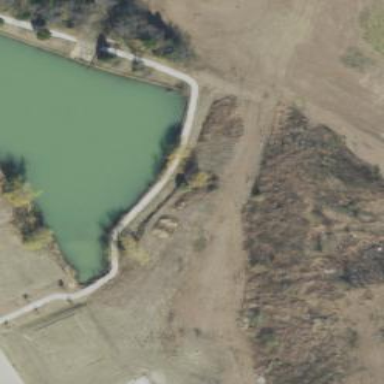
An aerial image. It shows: Pond surrounded by natural water.